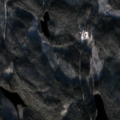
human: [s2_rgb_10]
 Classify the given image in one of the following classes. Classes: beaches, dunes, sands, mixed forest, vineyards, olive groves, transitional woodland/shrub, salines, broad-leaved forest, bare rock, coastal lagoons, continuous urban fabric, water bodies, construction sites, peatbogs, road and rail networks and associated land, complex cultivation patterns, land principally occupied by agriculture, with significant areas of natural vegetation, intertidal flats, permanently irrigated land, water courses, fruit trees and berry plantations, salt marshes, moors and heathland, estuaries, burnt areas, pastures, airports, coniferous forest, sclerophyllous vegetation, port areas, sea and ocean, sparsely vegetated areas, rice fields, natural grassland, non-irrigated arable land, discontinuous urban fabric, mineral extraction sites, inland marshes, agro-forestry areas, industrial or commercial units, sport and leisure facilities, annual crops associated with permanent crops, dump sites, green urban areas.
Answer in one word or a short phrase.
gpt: coniferous forest, mixed forest, transitional woodland/shrub